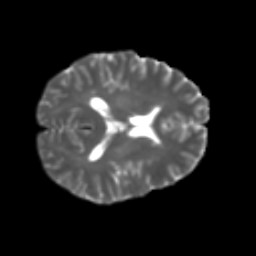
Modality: T2w
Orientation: axial
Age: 43
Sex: female
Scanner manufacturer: ge
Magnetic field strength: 3 T
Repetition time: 7.8 s
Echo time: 0.0606 s